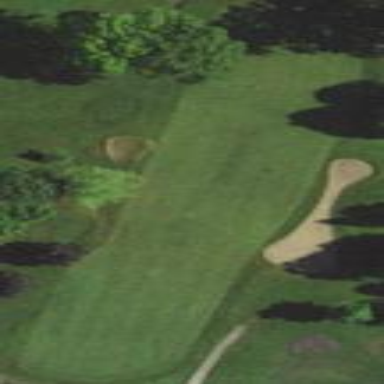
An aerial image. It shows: Grassy area designated as golf fairway.